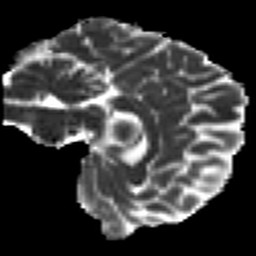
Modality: MD
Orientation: sagittal
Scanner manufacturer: siemens
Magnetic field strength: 3 T
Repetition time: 7.8 s
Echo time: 0.09 s